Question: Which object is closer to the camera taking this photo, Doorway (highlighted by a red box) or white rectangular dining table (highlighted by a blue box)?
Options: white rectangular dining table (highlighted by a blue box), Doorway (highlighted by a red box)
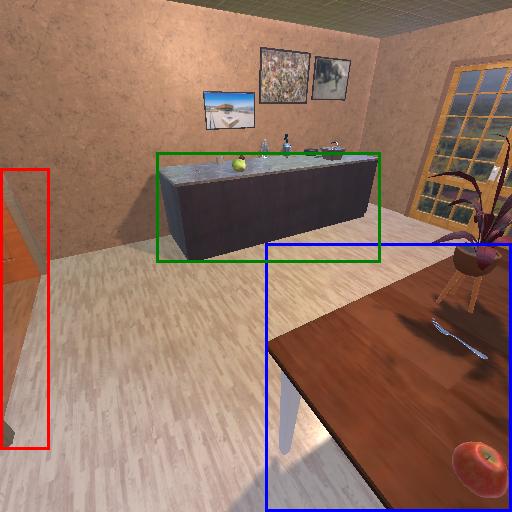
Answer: white rectangular dining table (highlighted by a blue box)